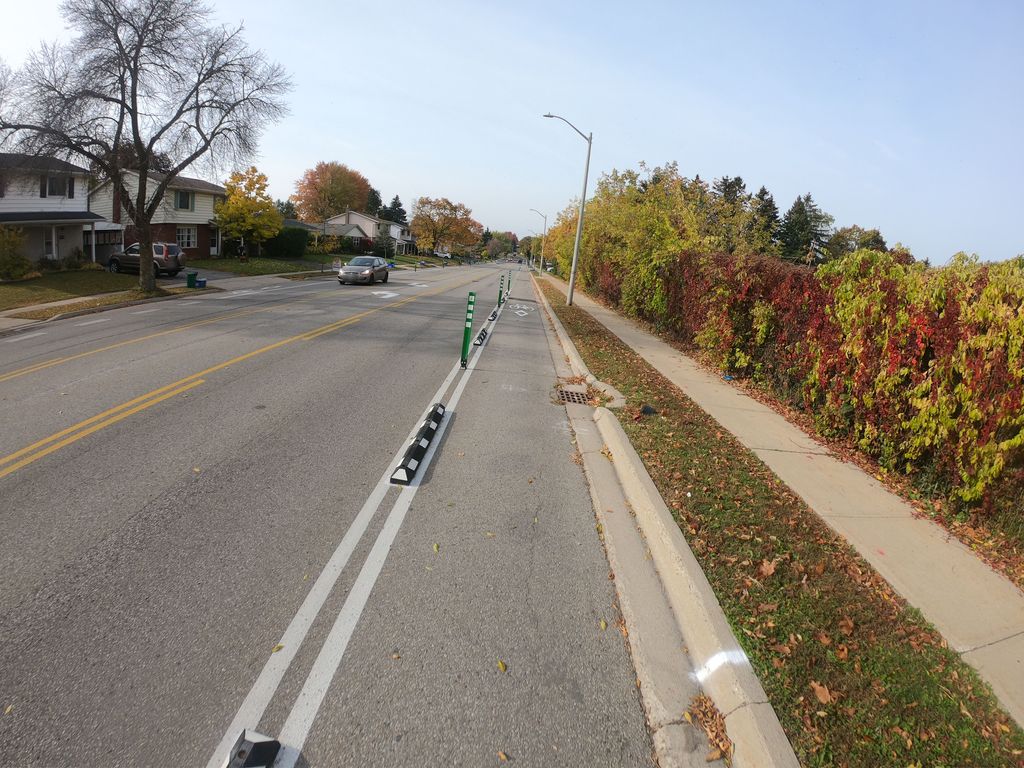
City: kitchener-waterloo